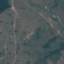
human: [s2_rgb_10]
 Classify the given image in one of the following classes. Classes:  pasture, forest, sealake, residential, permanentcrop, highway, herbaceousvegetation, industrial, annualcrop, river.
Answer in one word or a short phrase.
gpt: Pasture